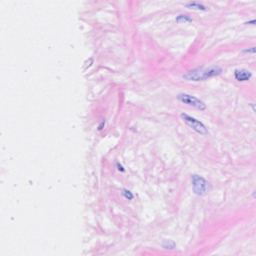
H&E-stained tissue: Breast